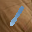
Label: 1